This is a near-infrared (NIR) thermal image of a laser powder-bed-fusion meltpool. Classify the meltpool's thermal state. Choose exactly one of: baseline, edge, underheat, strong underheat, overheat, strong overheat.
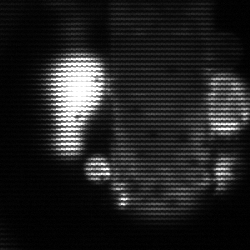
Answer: strong underheat